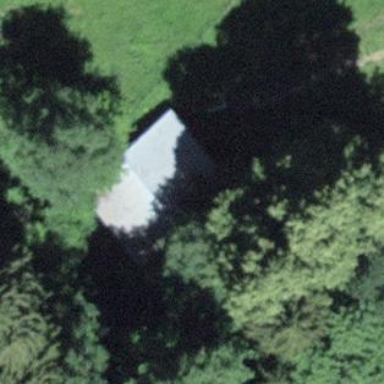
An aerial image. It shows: Rural barn.